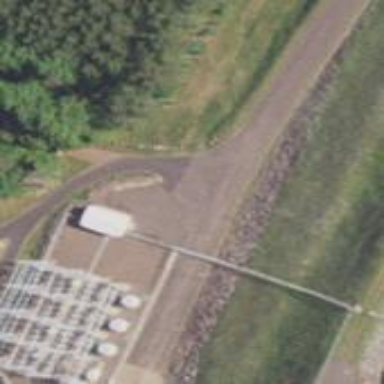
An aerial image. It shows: Power substation dedicated to generation.